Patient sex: M
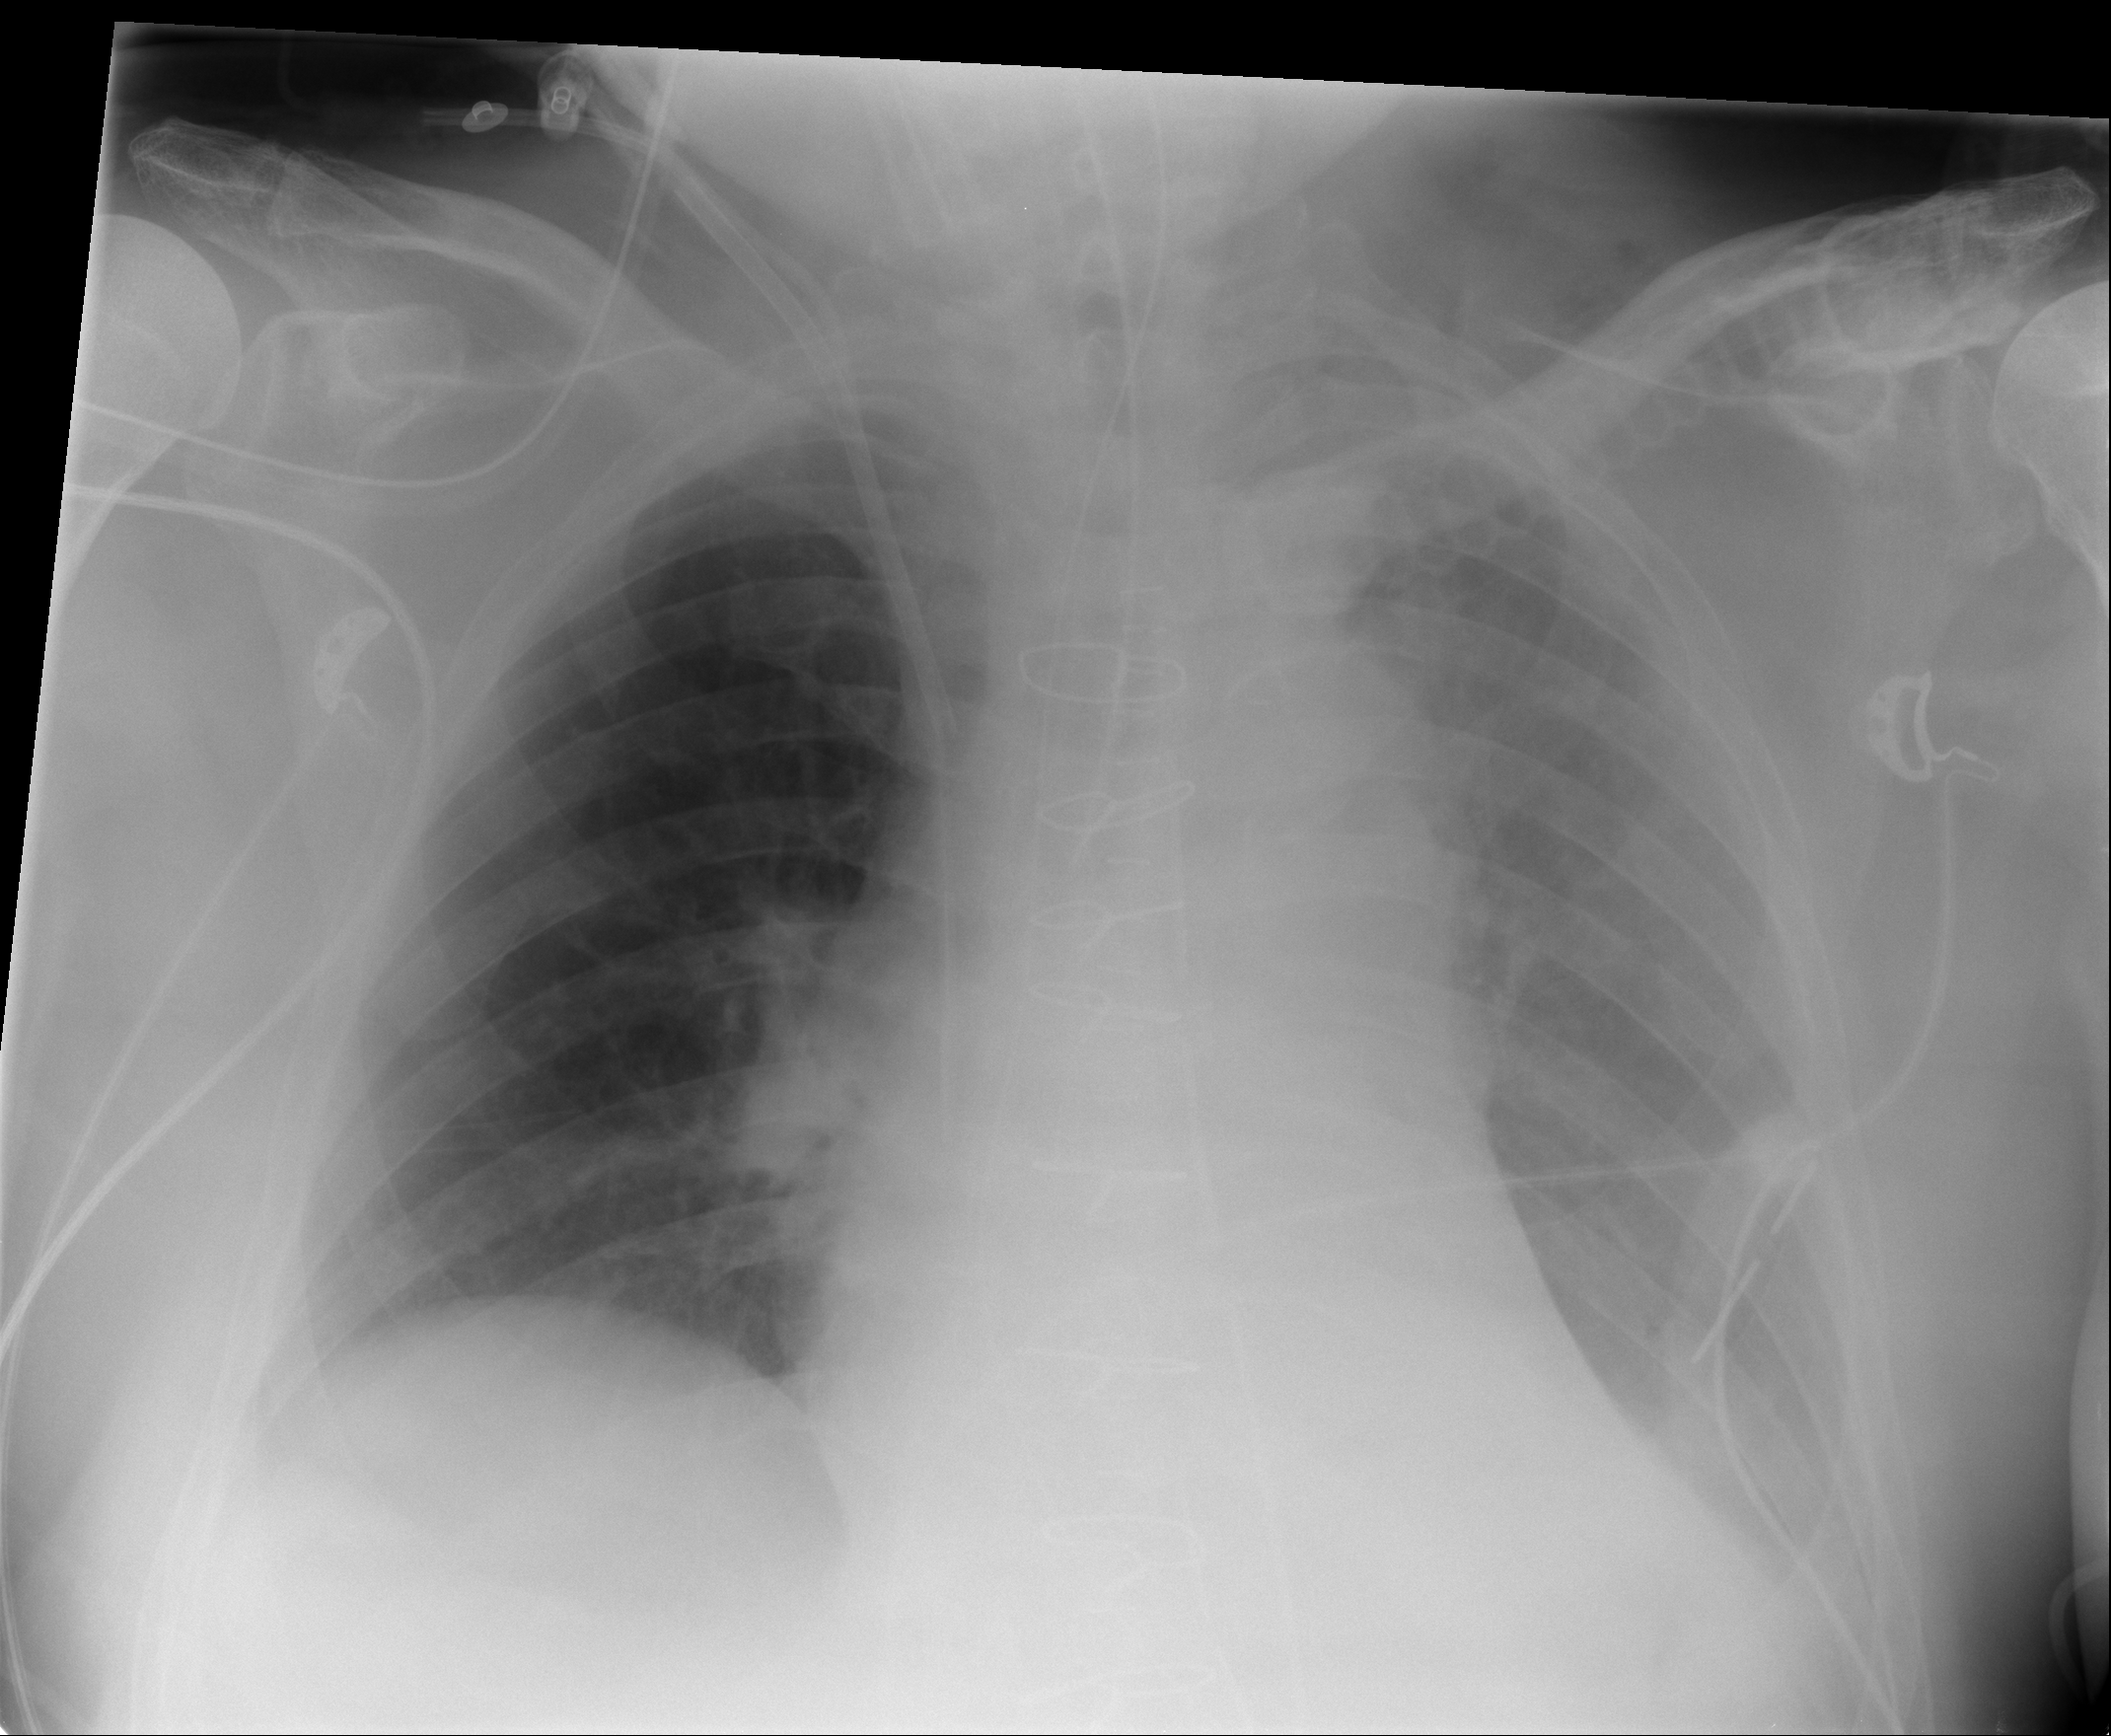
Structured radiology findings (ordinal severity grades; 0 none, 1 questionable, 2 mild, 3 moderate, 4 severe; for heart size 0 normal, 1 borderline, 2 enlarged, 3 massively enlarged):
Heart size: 2
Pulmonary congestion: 0
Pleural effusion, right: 0
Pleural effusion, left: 2
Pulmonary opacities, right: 0
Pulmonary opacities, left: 0
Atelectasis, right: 0
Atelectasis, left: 0